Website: ulta-beauty
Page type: billing-address
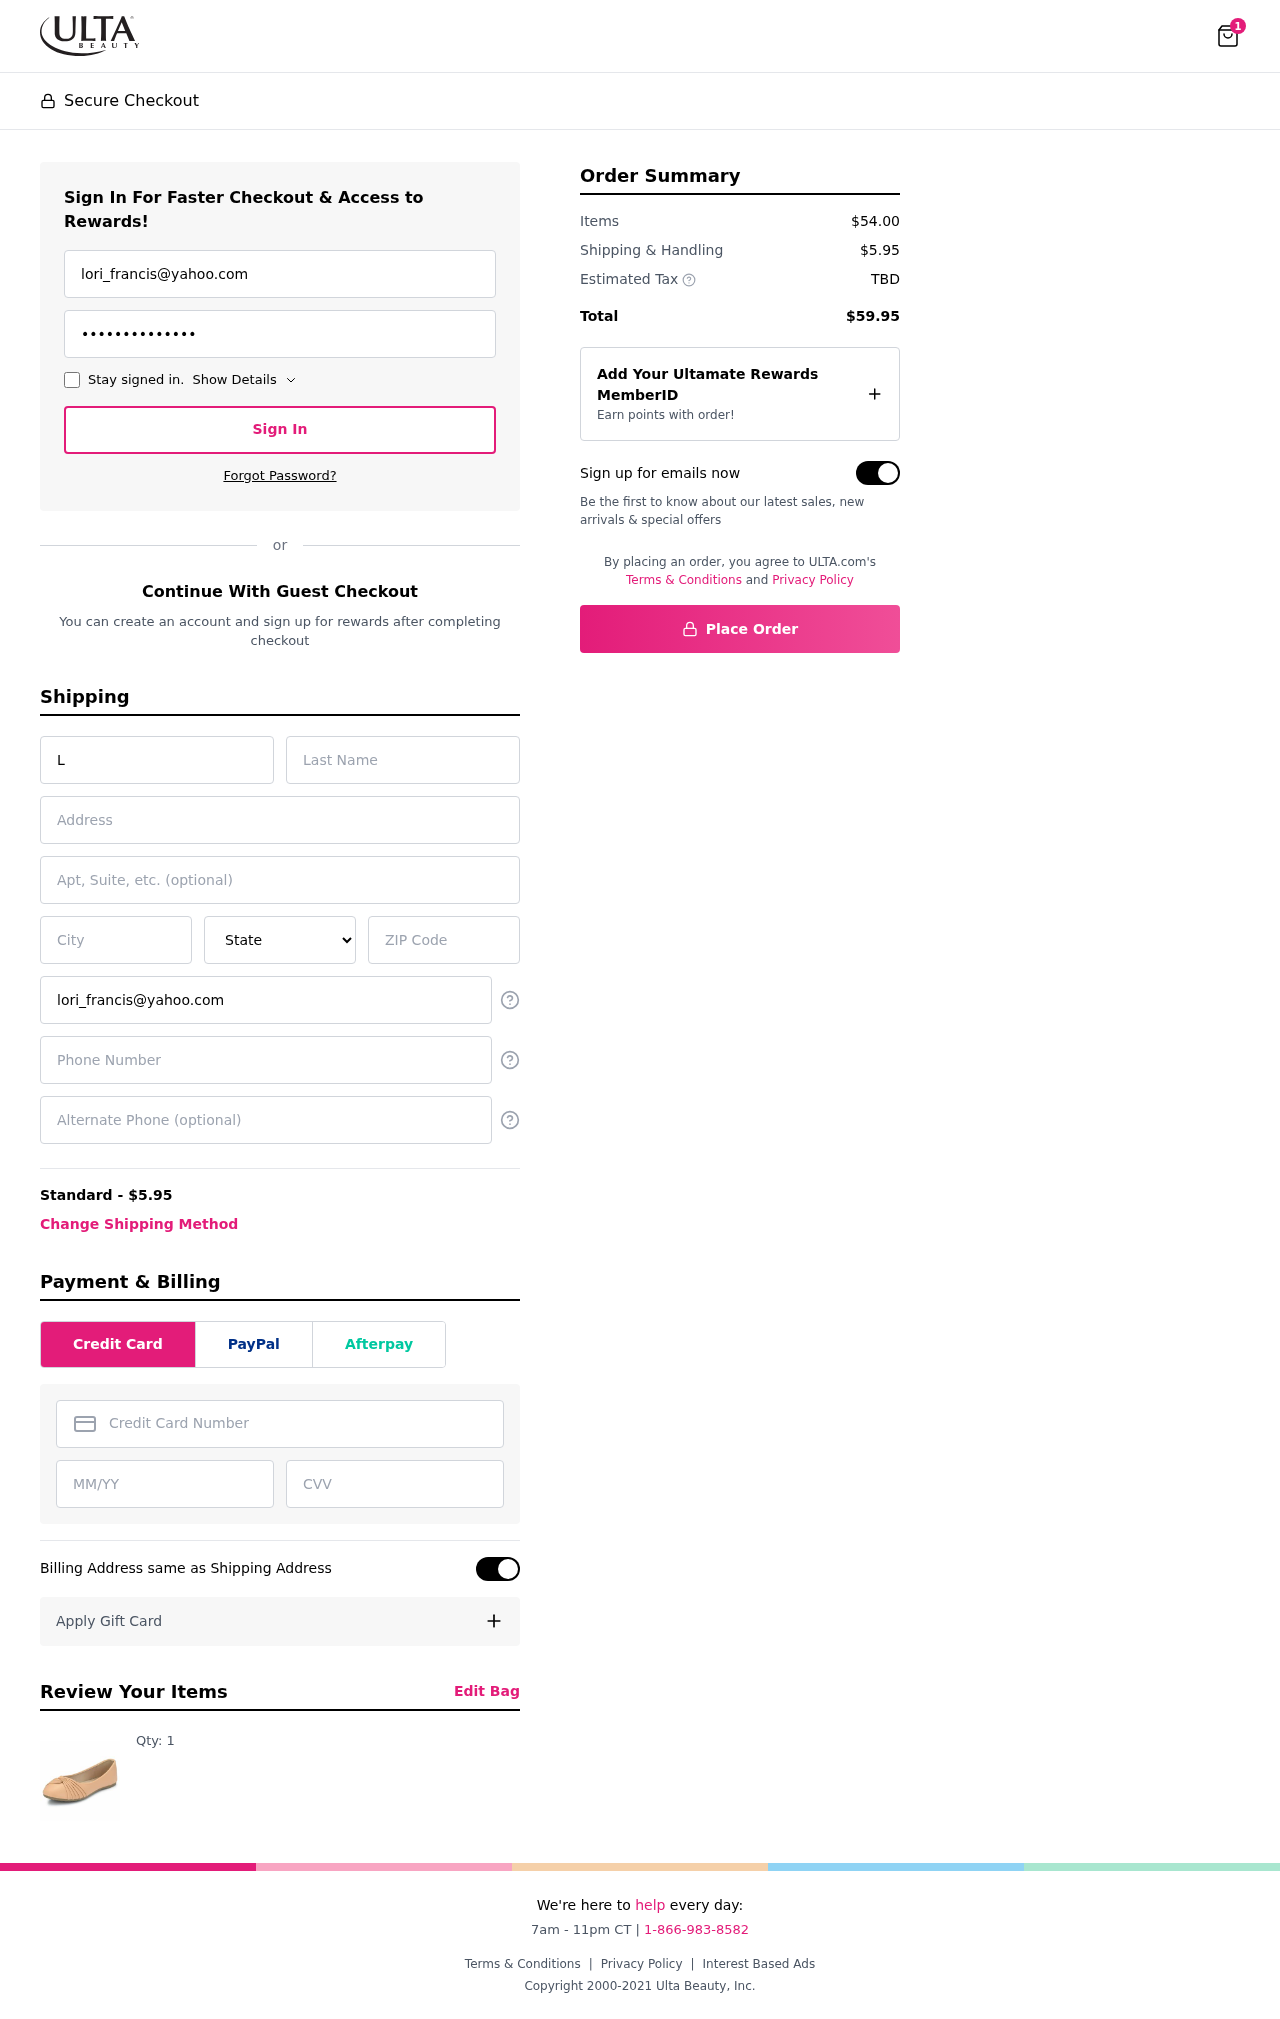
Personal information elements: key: PII_STATE
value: Pennsylvania
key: PII_EMAIL
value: lori_francis@yahoo.com
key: PII_FIRSTNAME
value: Lori
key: PII_LASTNAME
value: Francis
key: PII_STREET
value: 248 David Circle
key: PII_CITY
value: Lake Linda
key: PII_POSTCODE
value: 19445
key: PII_PHONE
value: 3952315426
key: PII_ALT_PHONE
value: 2555502085
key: PII_CARD_NUMBER
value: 3707 4527 5864 553
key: PII_CARD_EXPIRY
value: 11/29
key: PII_CARD_CVV
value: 0395
Product elements: key: PRODUCT1_QUANTITY
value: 1
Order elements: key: ORDER_NUM_ITEMS
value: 1
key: ORDER_SHIPPING_COST
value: $5.95
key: ORDER_SUBTOTAL
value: $54.00
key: ORDER_TOTAL
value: $59.95